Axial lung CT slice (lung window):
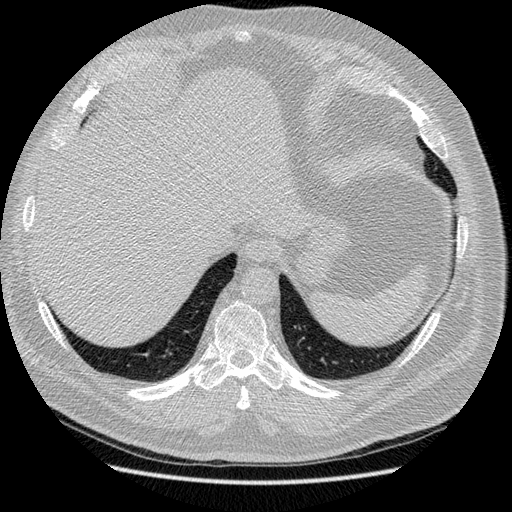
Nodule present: no